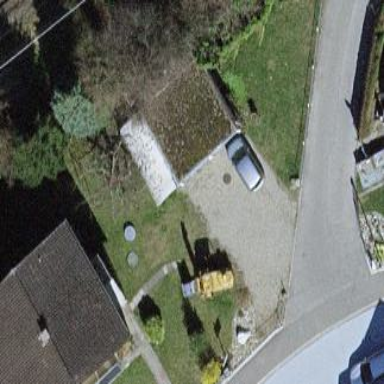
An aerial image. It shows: Garage building.